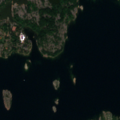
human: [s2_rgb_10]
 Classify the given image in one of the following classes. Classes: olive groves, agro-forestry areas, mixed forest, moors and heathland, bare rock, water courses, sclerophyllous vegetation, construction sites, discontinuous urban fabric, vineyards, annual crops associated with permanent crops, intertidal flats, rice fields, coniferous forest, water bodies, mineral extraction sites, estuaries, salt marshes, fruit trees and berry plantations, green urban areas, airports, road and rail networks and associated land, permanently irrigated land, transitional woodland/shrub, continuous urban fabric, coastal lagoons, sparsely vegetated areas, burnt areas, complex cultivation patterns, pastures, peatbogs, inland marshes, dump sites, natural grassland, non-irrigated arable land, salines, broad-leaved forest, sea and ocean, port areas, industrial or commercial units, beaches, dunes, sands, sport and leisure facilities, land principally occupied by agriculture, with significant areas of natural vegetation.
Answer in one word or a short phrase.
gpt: mixed forest, sea and ocean